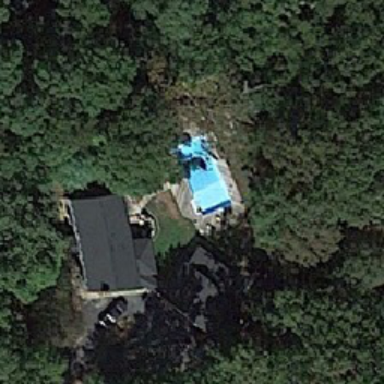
Houses with two houses and pools surrounded by many plants .